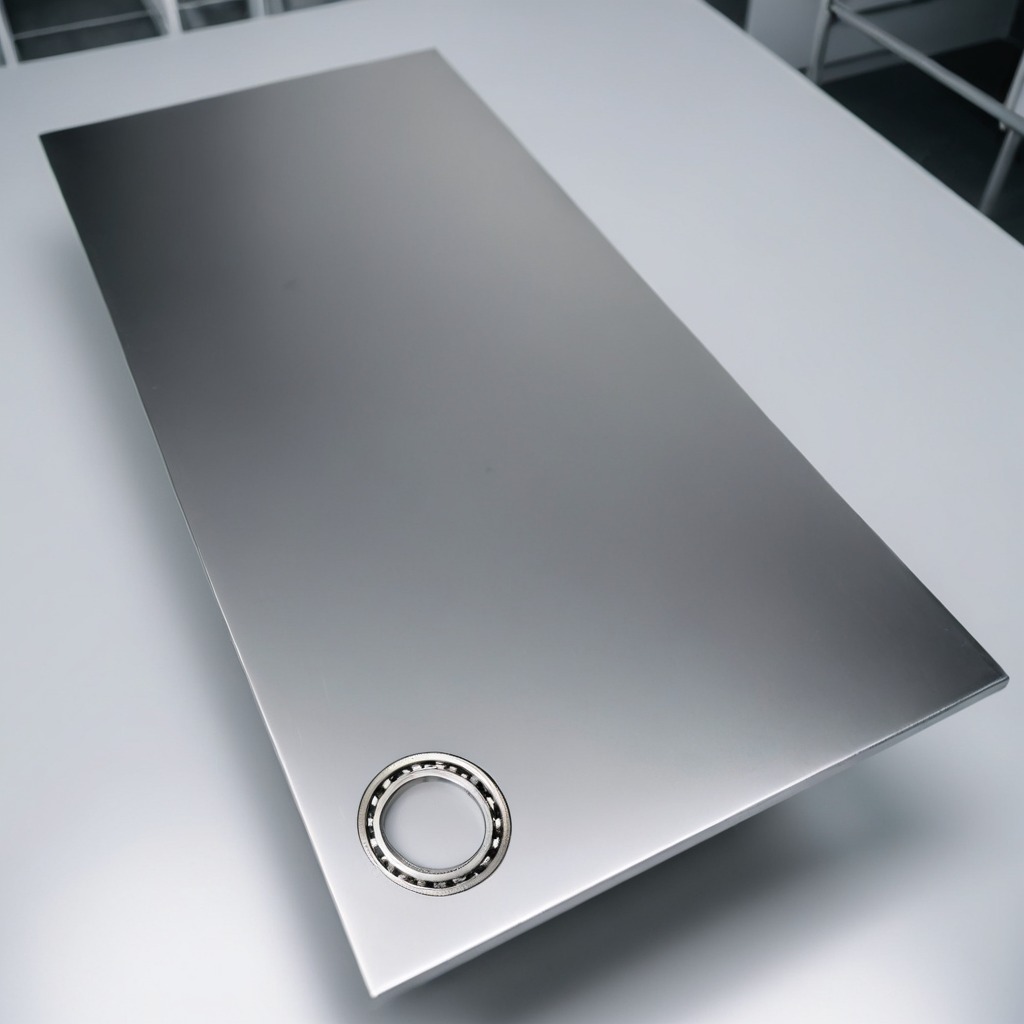
A metal ball bearing is lying on the stainless steel table.